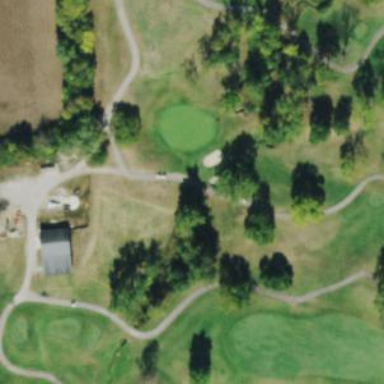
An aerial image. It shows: Service road that includes bridge over golf cart path.